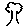
Label: tree